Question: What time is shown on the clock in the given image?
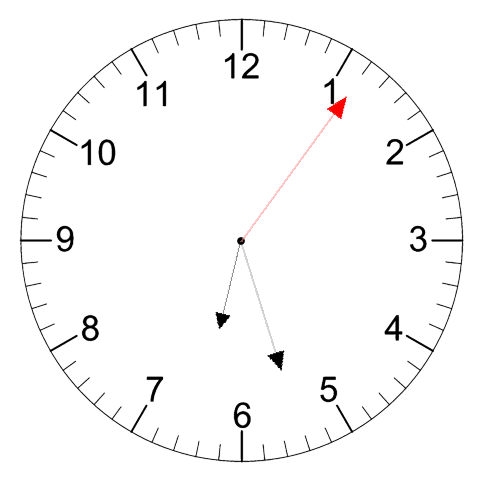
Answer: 06:27:06